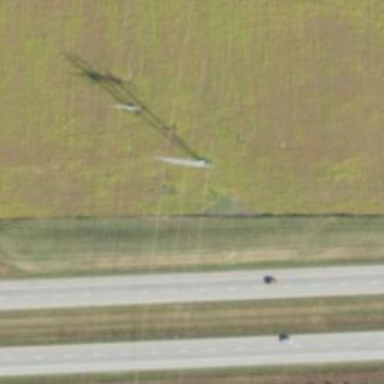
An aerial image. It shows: Lattice structure tower used for power distribution.